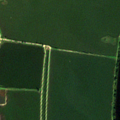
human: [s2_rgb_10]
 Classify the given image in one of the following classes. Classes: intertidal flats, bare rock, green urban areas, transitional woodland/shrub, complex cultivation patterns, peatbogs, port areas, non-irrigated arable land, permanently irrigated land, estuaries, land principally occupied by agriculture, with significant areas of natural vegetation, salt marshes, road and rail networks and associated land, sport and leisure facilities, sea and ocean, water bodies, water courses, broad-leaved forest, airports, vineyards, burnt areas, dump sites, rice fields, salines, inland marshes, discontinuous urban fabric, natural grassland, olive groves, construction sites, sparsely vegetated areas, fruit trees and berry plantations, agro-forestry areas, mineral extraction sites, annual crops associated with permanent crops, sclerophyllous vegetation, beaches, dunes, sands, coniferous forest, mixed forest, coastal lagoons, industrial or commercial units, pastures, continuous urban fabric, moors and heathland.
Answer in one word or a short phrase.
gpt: non-irrigated arable land, complex cultivation patterns, water courses, water bodies